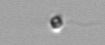
Label: nanoplankton_mix